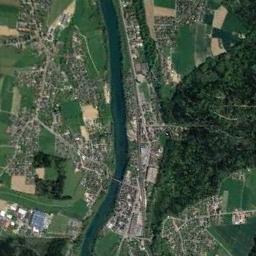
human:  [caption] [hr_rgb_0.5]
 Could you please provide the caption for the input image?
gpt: The deep blue river is flanked by some fields and residential areas and a forest is next to the river .

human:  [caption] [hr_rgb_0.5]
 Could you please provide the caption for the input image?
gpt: The river goes through farmland and houses .

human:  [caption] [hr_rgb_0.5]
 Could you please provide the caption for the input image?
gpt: An arc-shaped turquoise river runs through the bustling city .

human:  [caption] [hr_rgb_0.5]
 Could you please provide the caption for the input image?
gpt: There are many trees around the river .

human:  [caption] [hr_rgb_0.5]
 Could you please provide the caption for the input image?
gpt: There are many buildings and green meadows and a forest near the river .